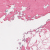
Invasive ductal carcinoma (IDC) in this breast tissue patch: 0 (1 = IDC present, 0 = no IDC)